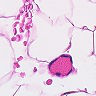
Metastatic tissue present: no